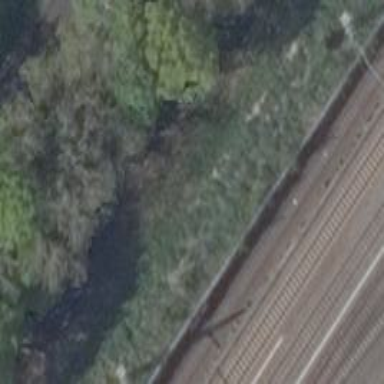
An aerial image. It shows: Abandoned railway yard.